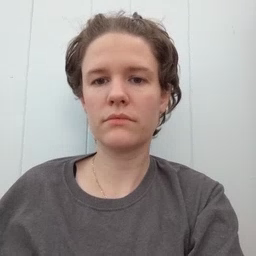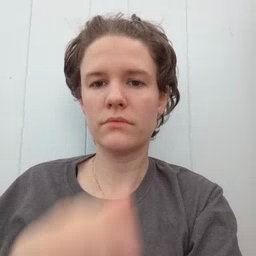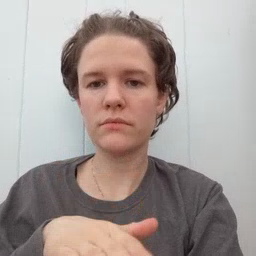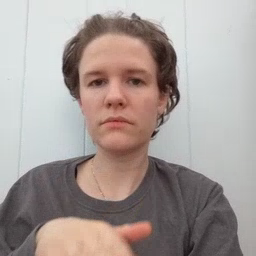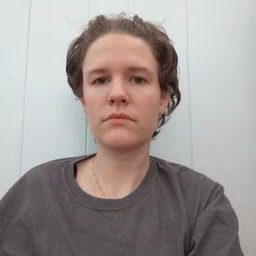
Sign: on